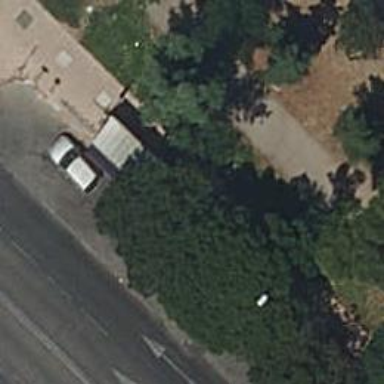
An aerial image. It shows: Fuel station.